Question: I have 3 divs, all of a set height and width. The middel one has an extra line but it's still well within the 250px of the parent div. Yet it causes the two divs on either side to move down a little. Can someone explain why it's doing this so I can understand going forward?
'''
<div id="eventListBox">
<div class="eventListItemBox">
<img src="./icons/bluedude.png" />
<h1>Test Item 1</h1>
<h2>Jan 6th, 2012</h2>
<h2>5/11</h2>
</div>
<div class="eventListItemBox">
<img src="./icons/cookies.png" />
<h1>Very long title to cause wrap on line</h1>
<h2>Jan 15th, 2012</h2>
<h2>2/9</h2>
</div>
<div class="eventListItemBox">
<img src="./icons/cookies.png" />
<h1>Test item 3</h1>
<h2>Jan 15th, 2012</h2>
<h2>2/9</h2>
</div>
</div>
'''
CSS:
'''
#eventListBox{
margin: 0px;
padding: 0px;
position: absolute;
top: 150px;
left: 75px;
right: 75px;
text-align: center;
background-color: rgba(0,0,0,0.25);
}
.eventListItemBox{
display: inline-block;
margin: 0px;
padding: 0px;
width: 250px;
height: 250px;
background-color: rgba(0,0,0,0.25);
}
.eventListItemBox h1{
margin: 0px;
padding: 0px;
font-size: 1.5em;
font-weight: normal;
}
.eventListItemBox h2{
margin: 0px;
padding: 0px;
font-size: 1.2em;
font-weight: normal;
}
'''

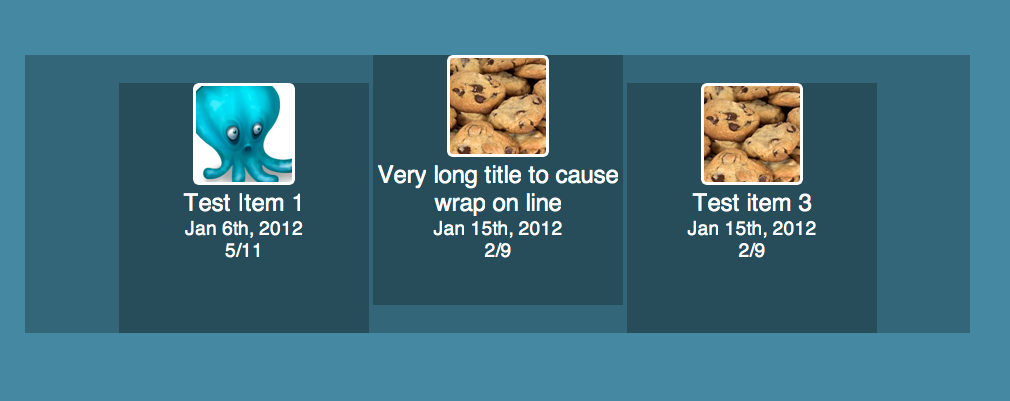
Answer: Your boxes are not aligning evenly due to the fact that your divs are being displayed inline and because of this they need to be "told" how to vertically align themselves within a line-box, which you can do by using the 'vertical-align' property. By default, all inline elements have a 'vertical-align' value of 'baseline', which is why both your right and left divs are sticking to the bottom, so to fix this you need to tell them to stick to the top, to properly align all of your divs, you can do that by overwriting the default 'vertical-align' value and set it to 'top', like so:
'''
.eventListItemBox {
vertical-align:top;
}
'''
You can find a more detailed explanation as to why this happens (with examples) on <URL> article.